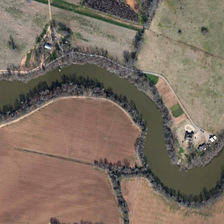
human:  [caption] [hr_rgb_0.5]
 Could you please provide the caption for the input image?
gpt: farmlands and some green trees are in two sides of a curved river .

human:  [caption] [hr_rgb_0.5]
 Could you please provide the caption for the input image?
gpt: farmlands and some green trees are in two sides of a curved river .

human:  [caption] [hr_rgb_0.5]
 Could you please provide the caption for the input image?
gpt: farmlands and some green trees are in two sides of a curved river .

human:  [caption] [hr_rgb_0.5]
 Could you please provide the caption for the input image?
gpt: farmlands and some green trees are in two sides of a curved river .

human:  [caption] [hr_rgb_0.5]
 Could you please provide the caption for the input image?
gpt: farmlands and some green trees are in two sides of a curved river .